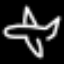
Label: airplane